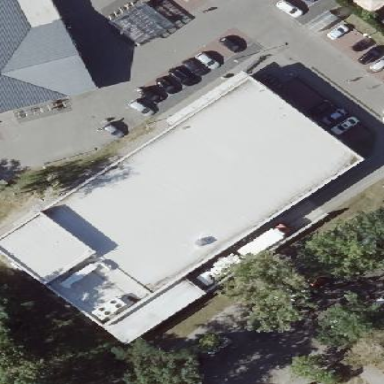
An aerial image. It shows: Retail building.